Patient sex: F
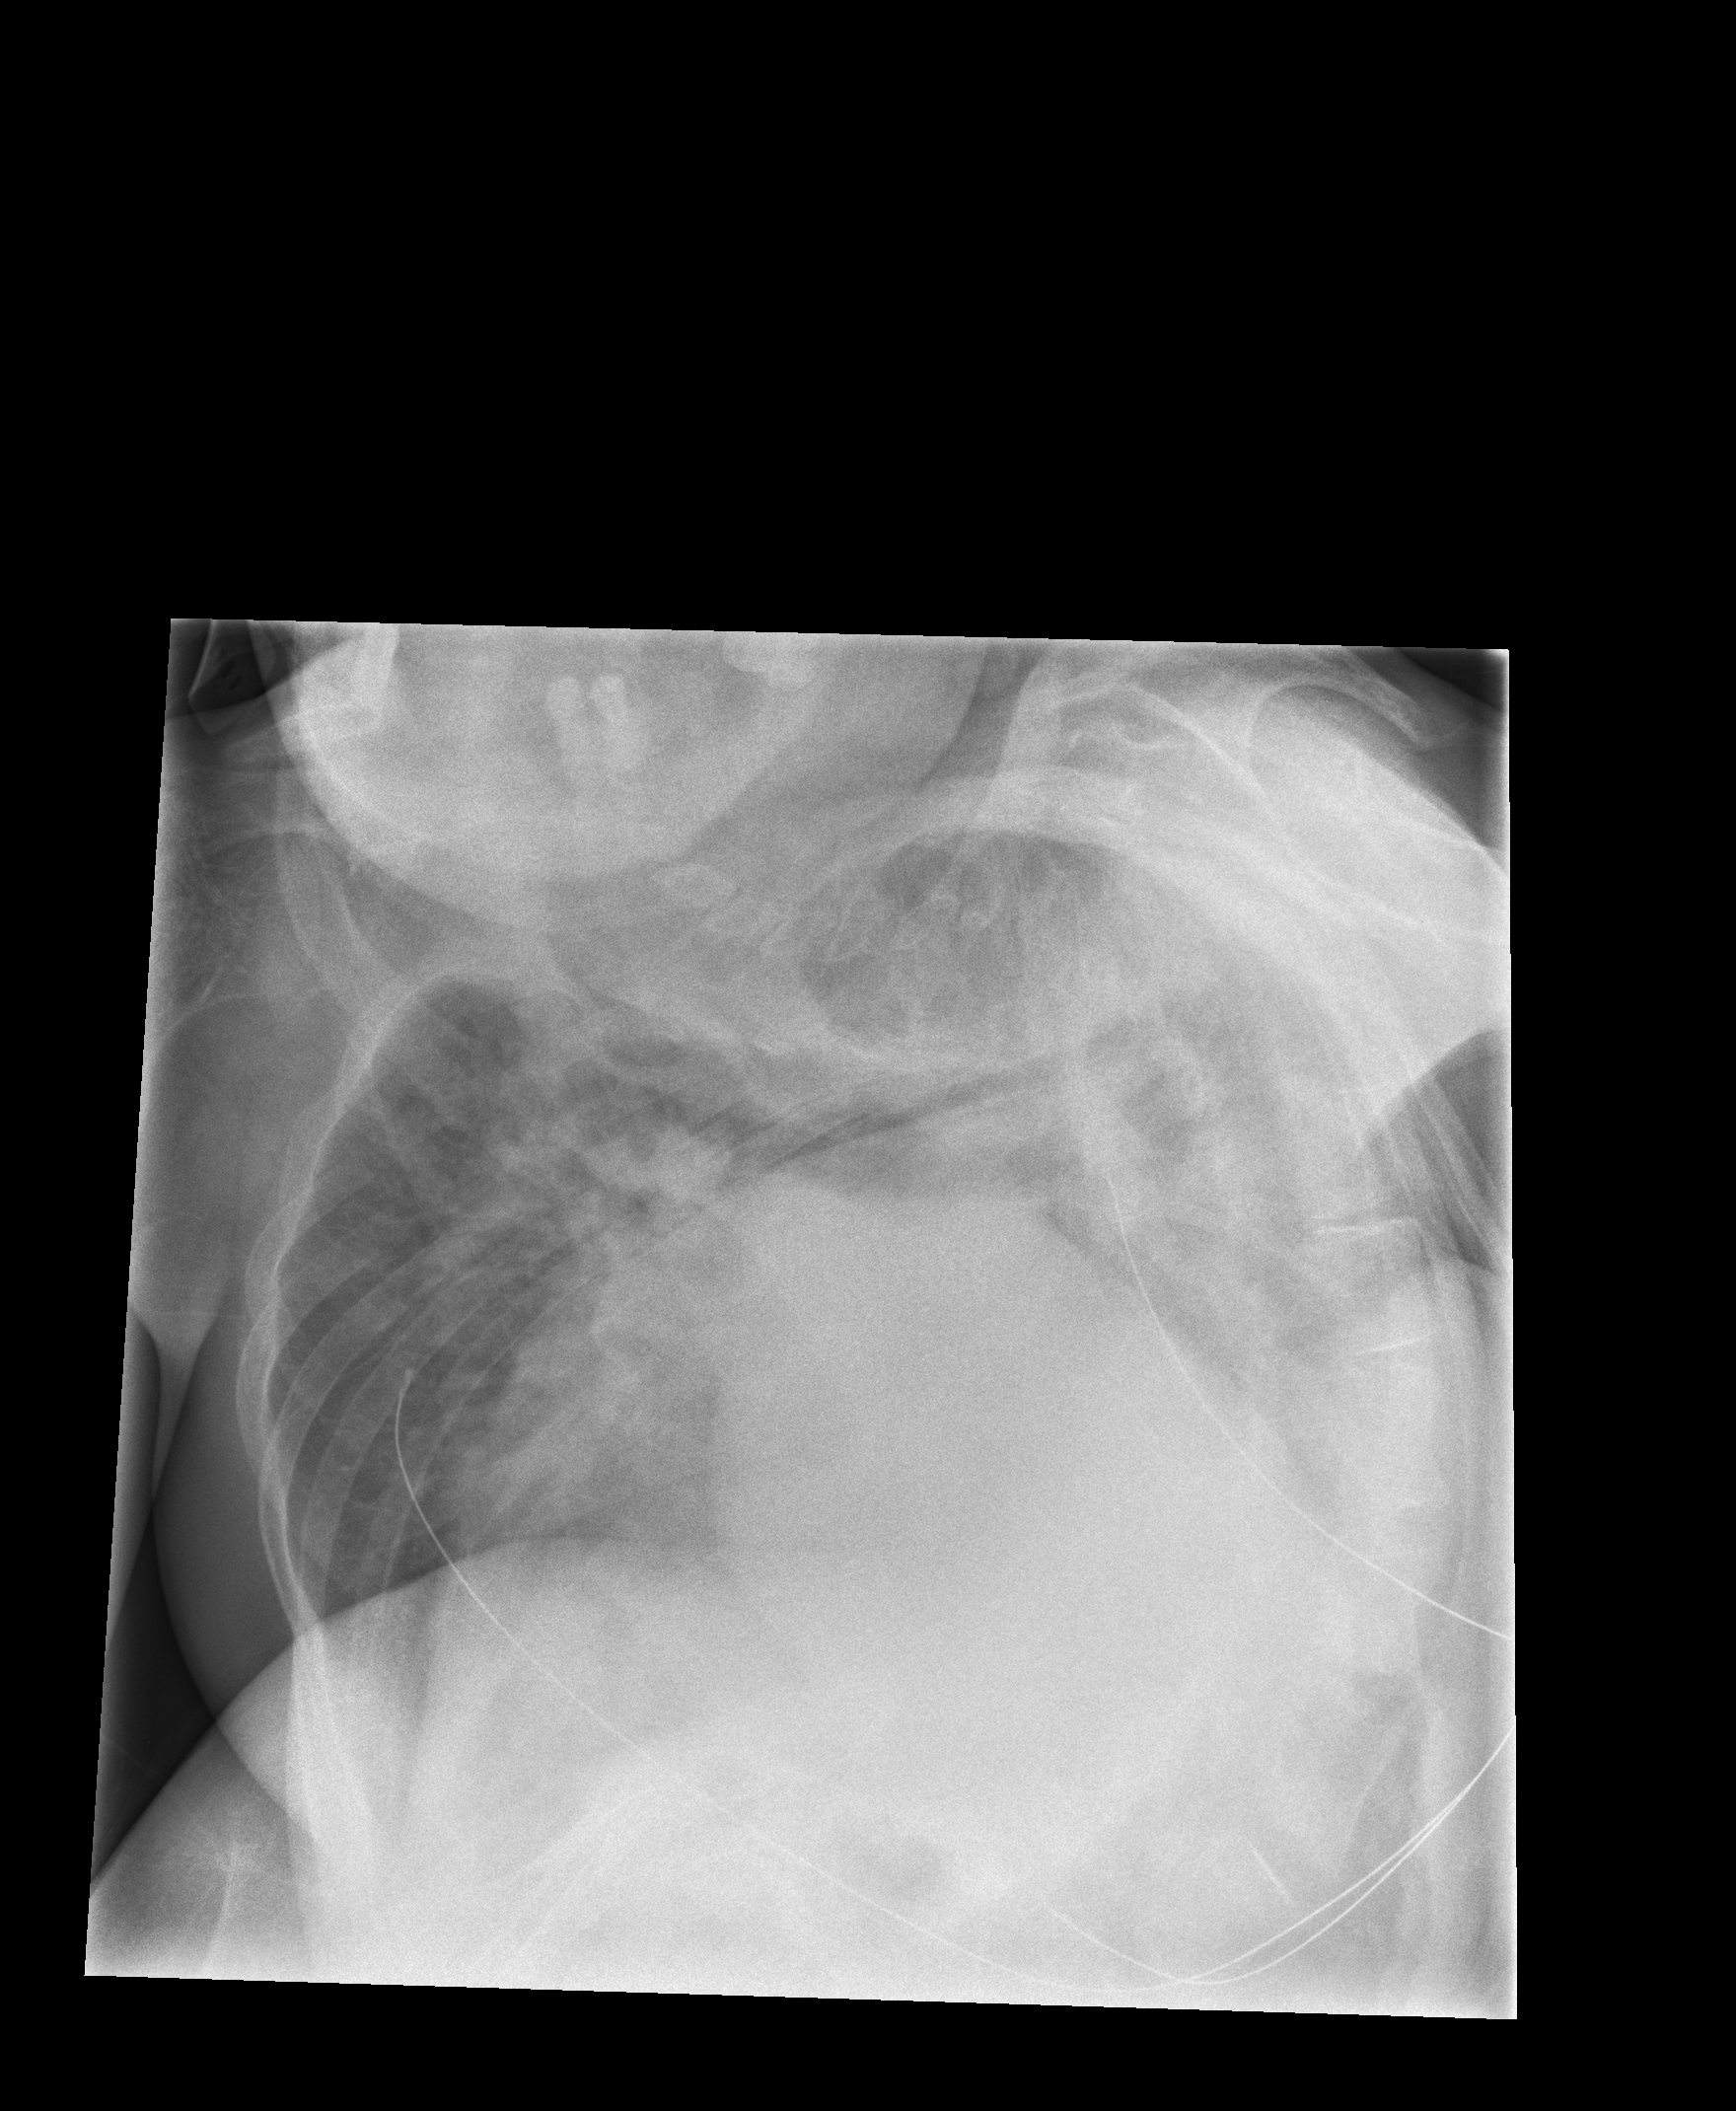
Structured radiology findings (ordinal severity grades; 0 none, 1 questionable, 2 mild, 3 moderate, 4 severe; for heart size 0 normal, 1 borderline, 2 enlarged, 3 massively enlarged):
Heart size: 2
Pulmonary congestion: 0
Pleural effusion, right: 0
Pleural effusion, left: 2
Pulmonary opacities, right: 2
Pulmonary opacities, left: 3
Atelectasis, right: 0
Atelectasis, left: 2